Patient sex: M
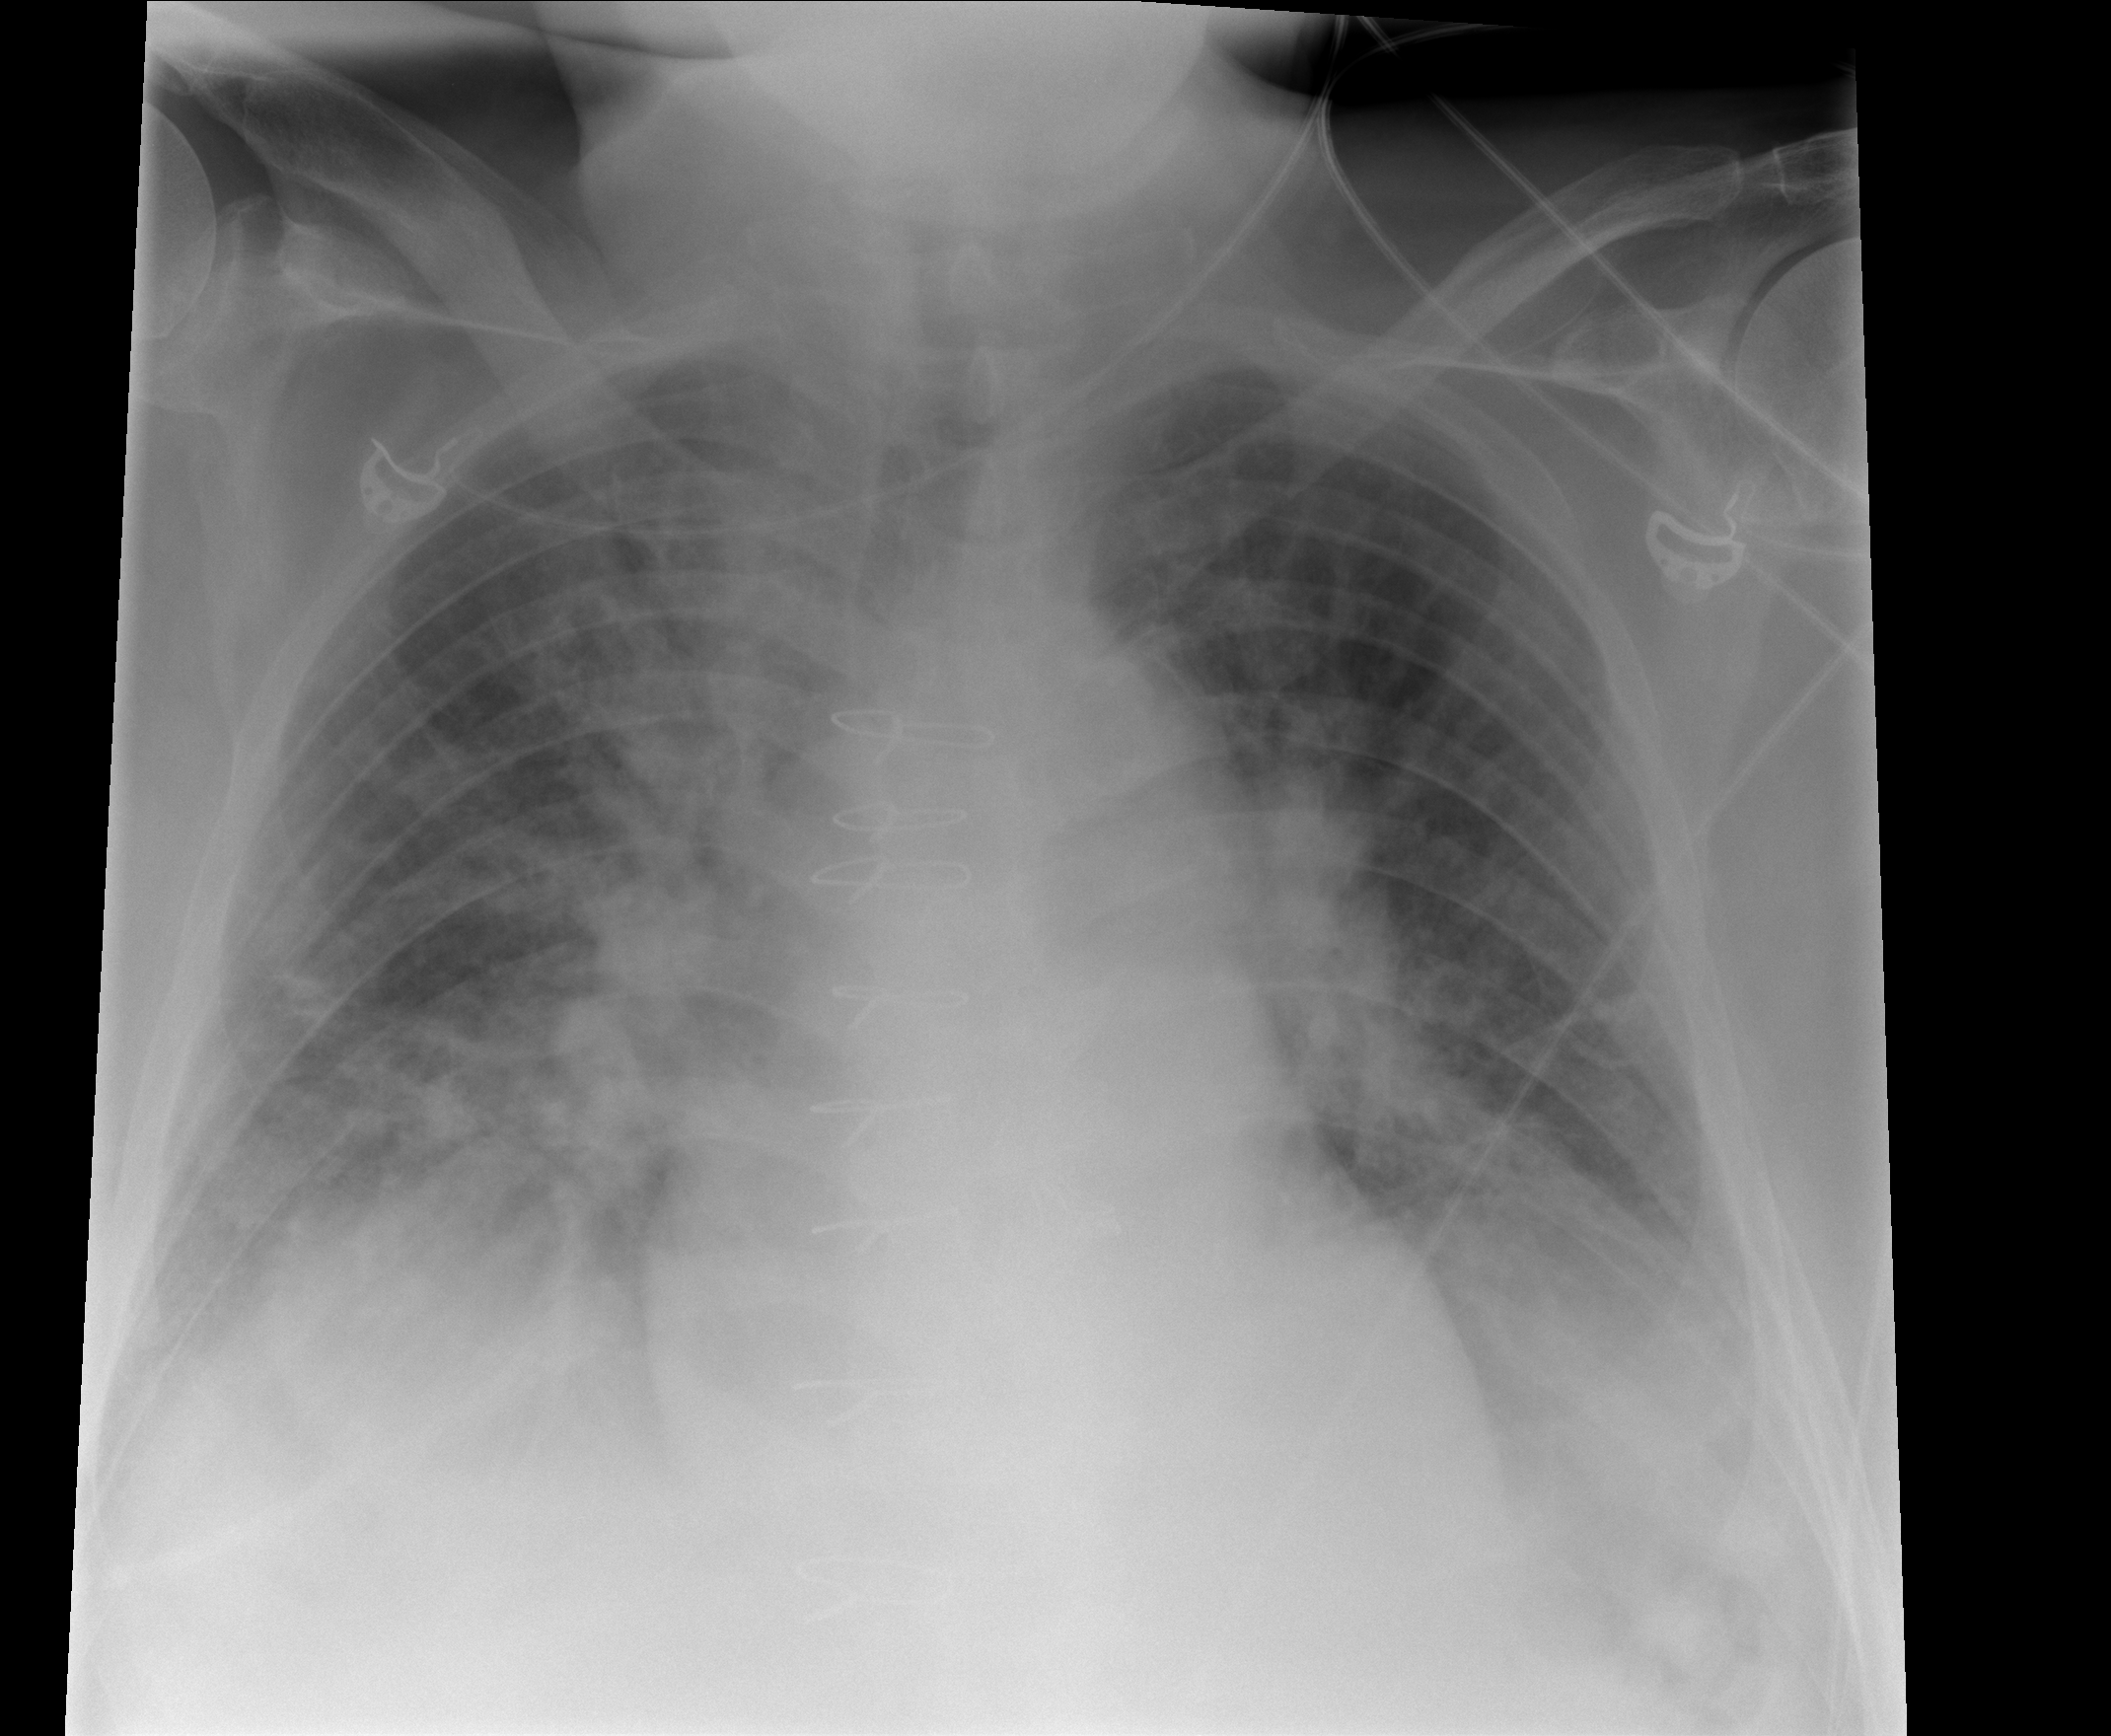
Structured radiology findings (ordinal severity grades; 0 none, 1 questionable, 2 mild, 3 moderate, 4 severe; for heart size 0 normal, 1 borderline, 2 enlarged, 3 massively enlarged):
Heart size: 2
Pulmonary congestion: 2
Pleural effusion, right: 2
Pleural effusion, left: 2
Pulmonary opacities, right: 2
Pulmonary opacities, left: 2
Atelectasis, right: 3
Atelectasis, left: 3